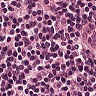
Metastatic tissue present: no